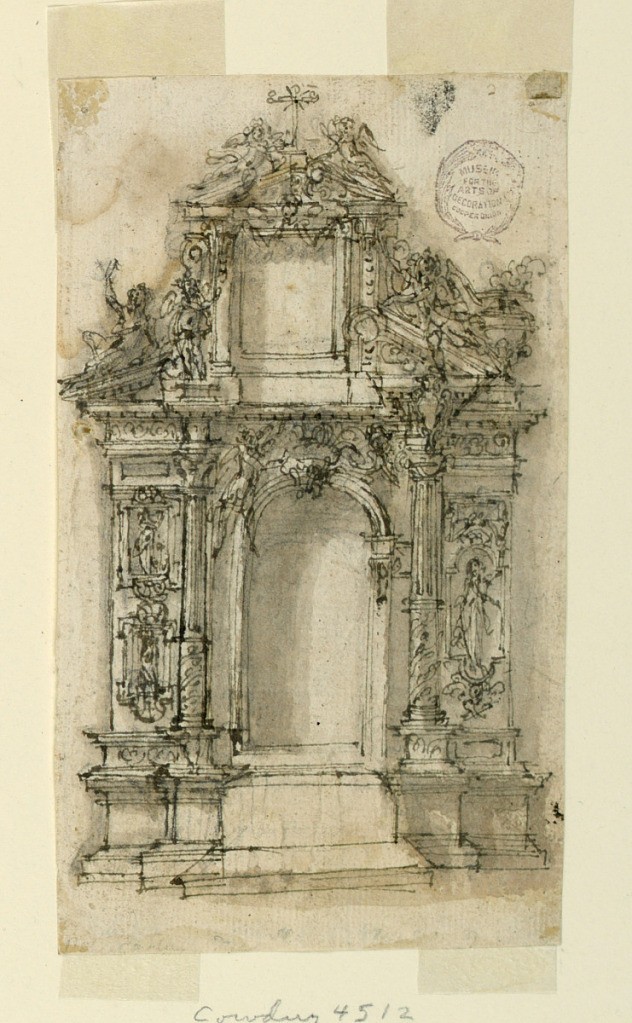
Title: Project for an Altar
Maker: Leonardo Scaglia, French, active Italy, 1640 – 1650
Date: ca. 1640–50
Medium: Pen and bistre, brush and wash on paper
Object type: Drawing
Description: Elevation of an altar with alternative designs. At top, a triangular pediment topped with angels and a cross. At sides, columns are raised to different heights. Niche and tablet below are empty and undecorated.